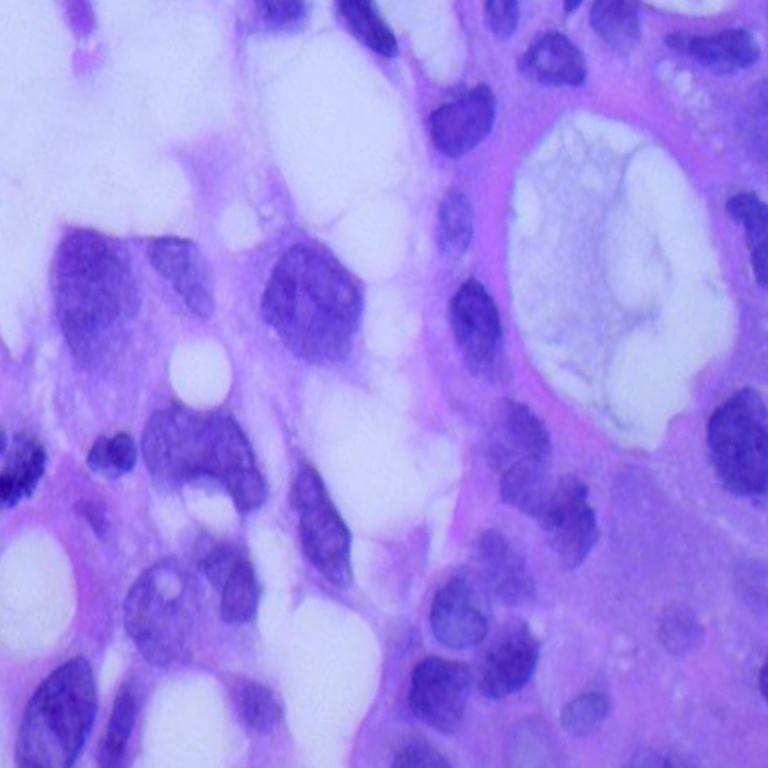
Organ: lung
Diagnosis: adenocarcinomas